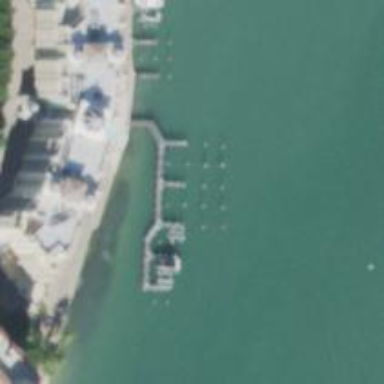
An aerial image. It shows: Man-made pier.